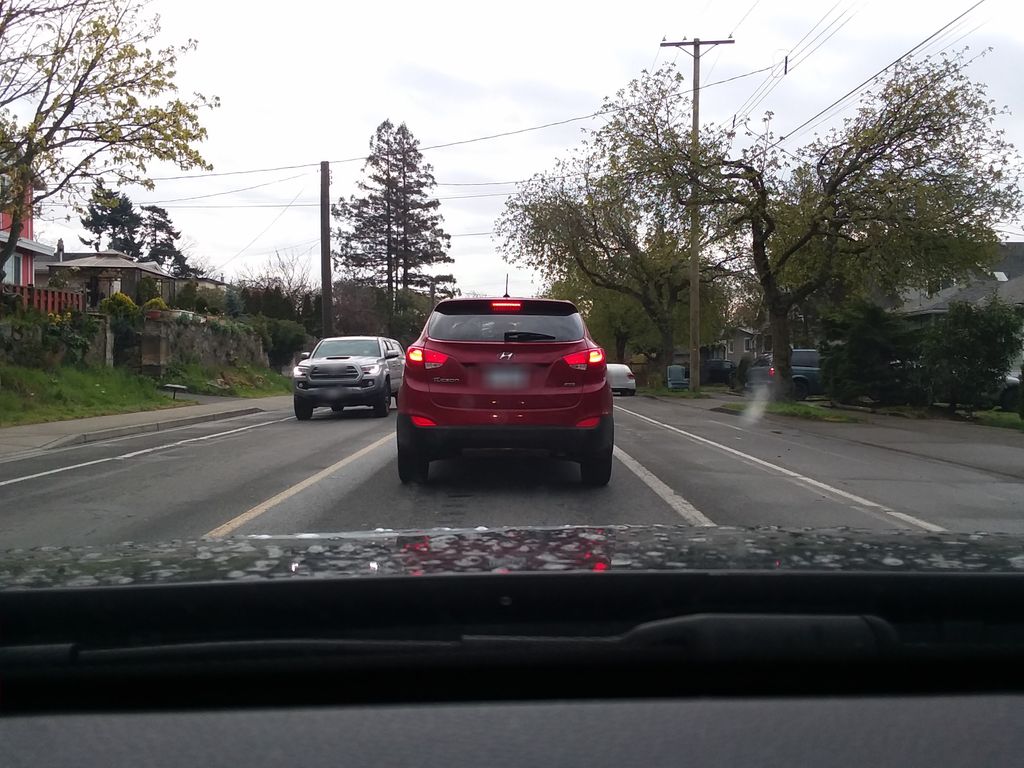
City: victoria